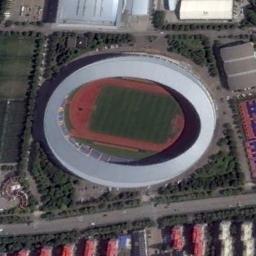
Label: stadium